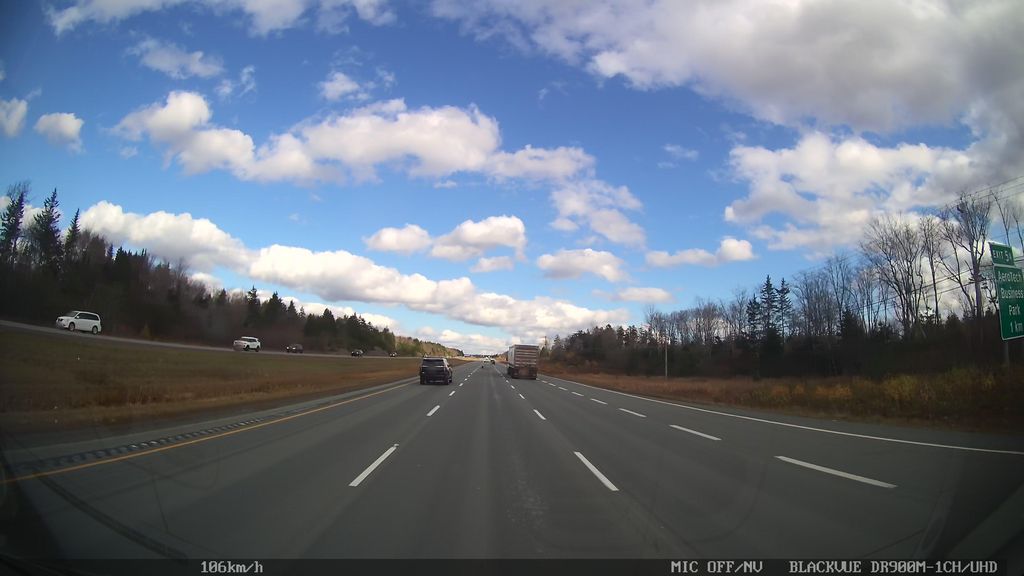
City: halifax